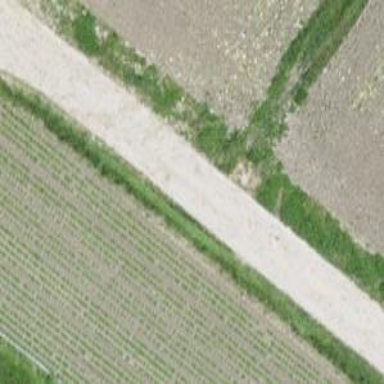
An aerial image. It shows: Track with fine gravel surface graded as grade 2.